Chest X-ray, AP view. Patient: 46 years old, sex M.
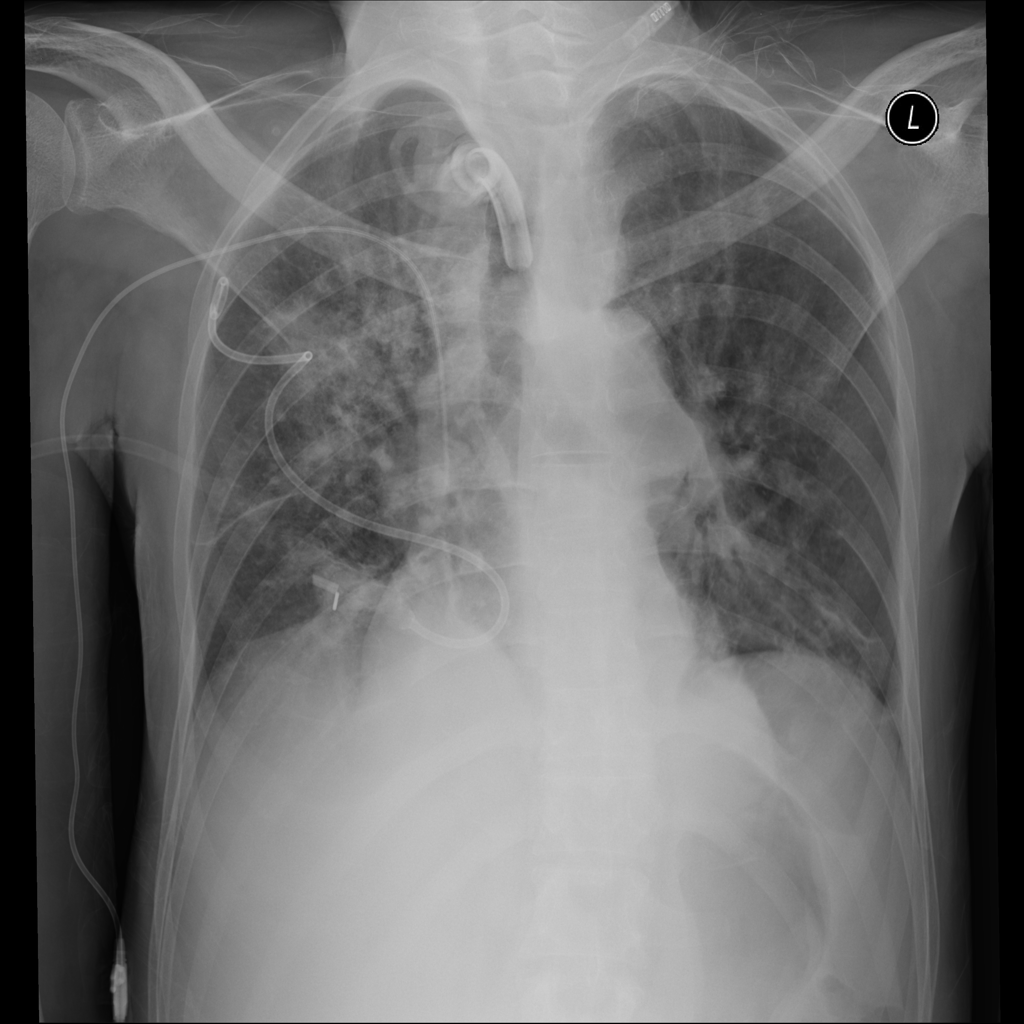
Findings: Atelectasis, Infiltration, Pneumothorax